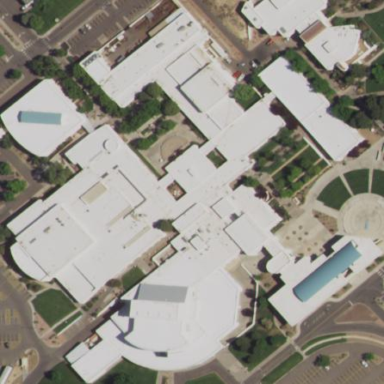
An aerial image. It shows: College building.